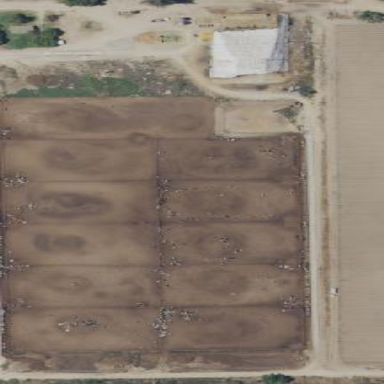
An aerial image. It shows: Farmyard area.